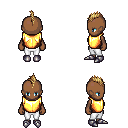
a pixel art fantasy rpg character, female body template, human, dark skin, gold chest armor, white pants, blonde mohawk hairstyle, metal boots, four views (front, back, left, right), 2x2 character sprite sheet, small pixel art, hard edges, no anti-aliasing